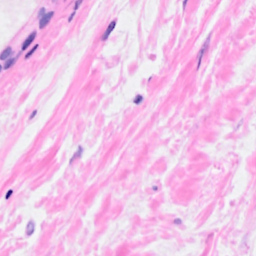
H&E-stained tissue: Breast